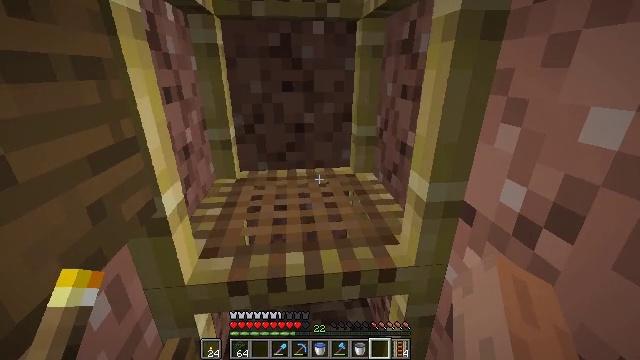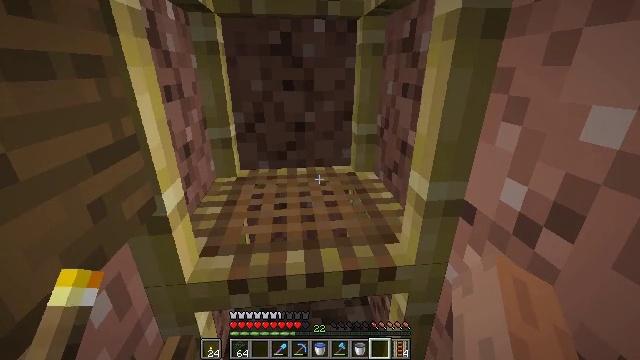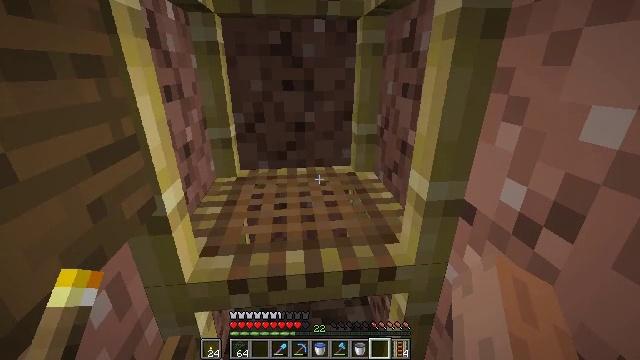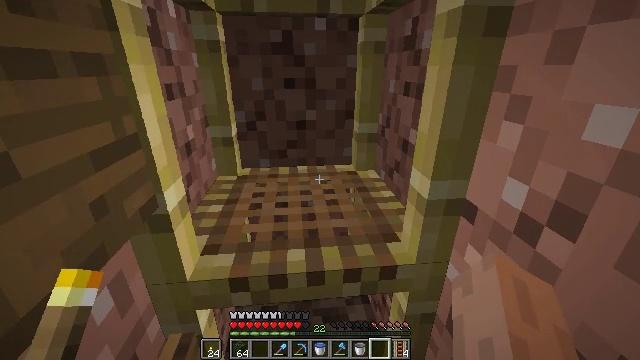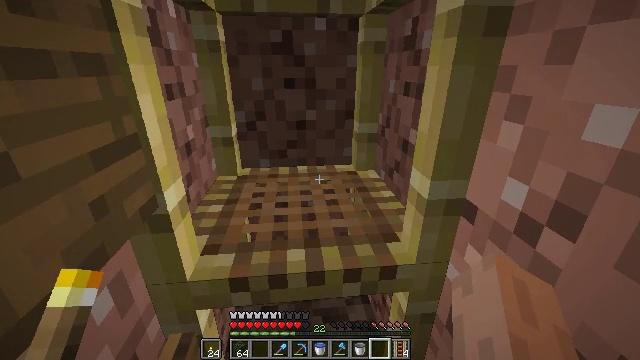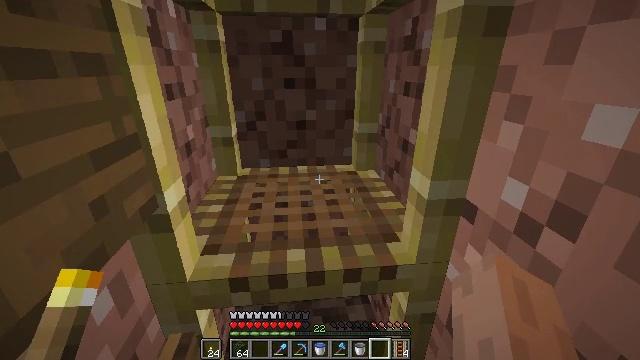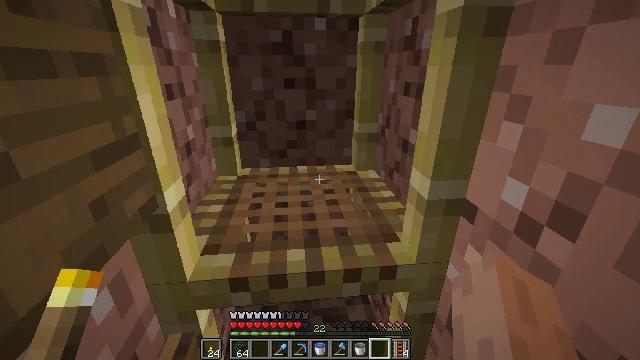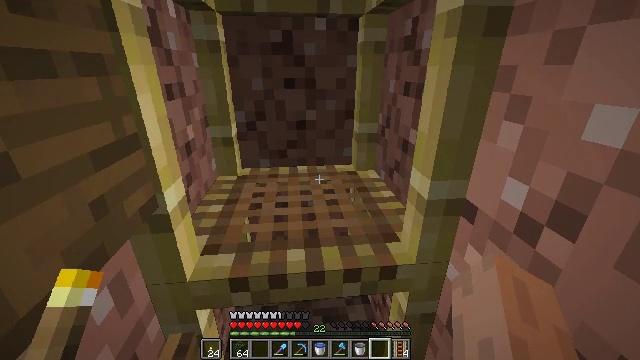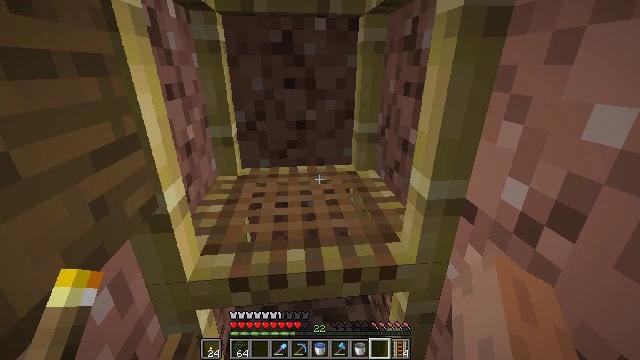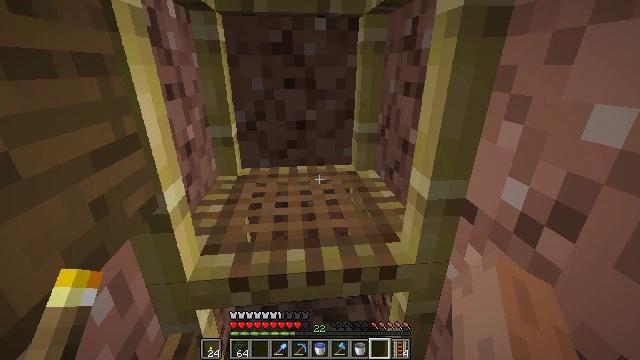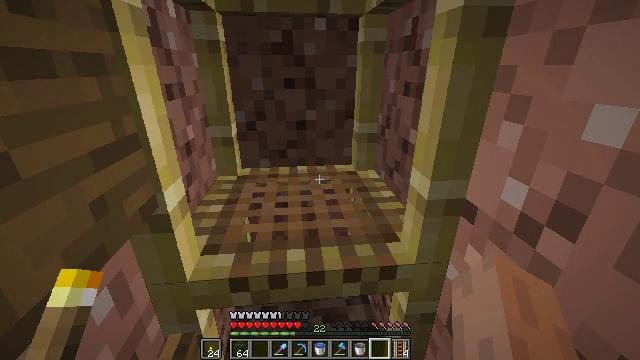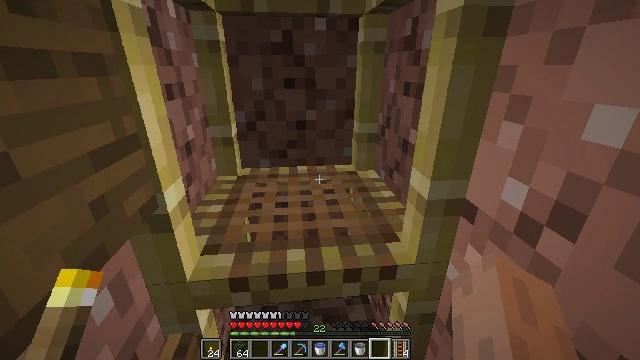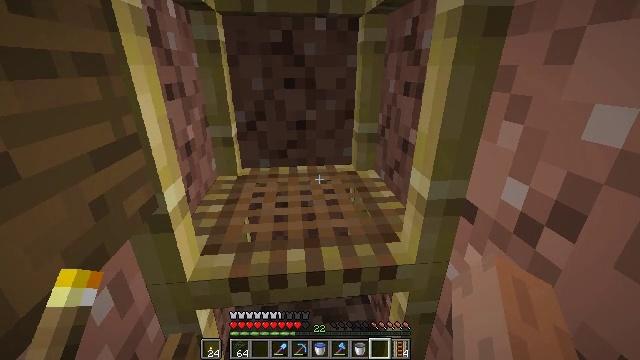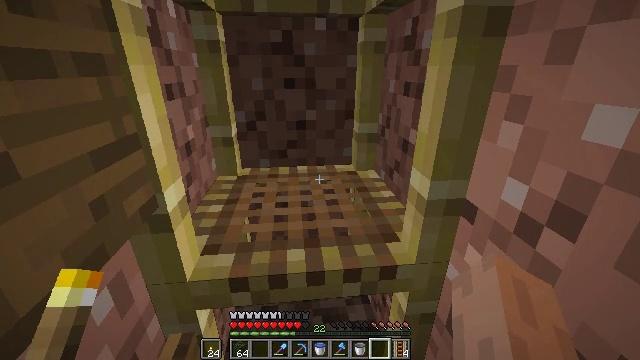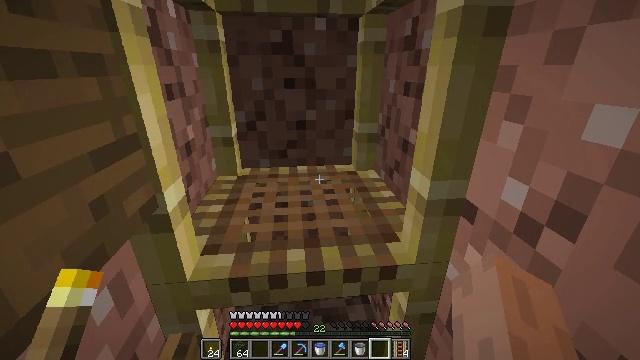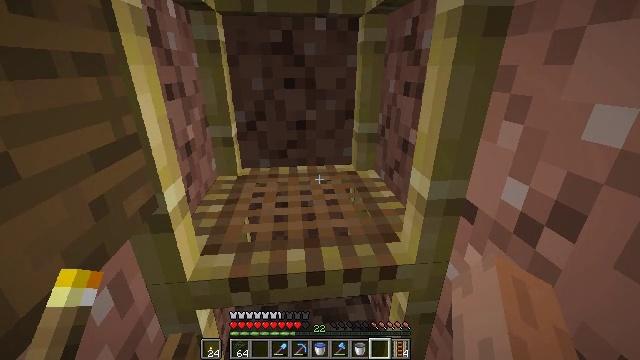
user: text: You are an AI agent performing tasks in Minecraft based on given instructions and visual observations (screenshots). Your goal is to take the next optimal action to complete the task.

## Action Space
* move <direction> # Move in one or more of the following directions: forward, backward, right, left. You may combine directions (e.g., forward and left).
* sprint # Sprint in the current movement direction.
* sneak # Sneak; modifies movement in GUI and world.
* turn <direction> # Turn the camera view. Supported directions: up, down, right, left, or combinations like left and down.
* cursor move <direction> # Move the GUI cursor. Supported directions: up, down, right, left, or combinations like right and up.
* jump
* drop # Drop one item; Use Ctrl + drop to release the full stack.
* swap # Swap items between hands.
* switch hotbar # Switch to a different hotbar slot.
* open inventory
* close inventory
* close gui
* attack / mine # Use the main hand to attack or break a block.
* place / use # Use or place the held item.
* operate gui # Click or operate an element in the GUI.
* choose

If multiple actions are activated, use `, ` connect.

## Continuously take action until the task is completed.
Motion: motion action
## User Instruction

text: Remove the ladder from its position.
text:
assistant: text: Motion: no_op
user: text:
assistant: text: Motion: no_op
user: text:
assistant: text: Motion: no_op
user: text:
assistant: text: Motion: no_op
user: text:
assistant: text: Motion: no_op
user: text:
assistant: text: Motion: no_op
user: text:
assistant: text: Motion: no_op
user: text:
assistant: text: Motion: no_op
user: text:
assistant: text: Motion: no_op
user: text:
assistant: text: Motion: no_op
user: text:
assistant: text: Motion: no_op
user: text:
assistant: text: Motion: no_op
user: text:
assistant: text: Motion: no_op
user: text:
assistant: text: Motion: no_op
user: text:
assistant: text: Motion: no_op
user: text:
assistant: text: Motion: no_op
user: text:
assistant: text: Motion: no_op
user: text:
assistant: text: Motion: no_op
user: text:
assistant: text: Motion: no_op
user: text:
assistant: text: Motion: no_op
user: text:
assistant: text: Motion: no_op
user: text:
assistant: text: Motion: no_op
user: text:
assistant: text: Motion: no_op
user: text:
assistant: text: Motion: no_op
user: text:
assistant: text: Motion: no_op
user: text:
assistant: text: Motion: no_op
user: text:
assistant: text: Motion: no_op
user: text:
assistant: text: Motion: no_op
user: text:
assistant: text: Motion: no_op
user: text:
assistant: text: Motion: no_op